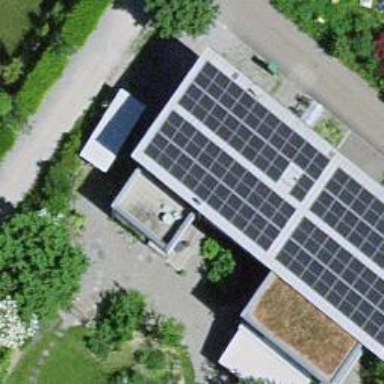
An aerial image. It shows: Solar power generator with photovoltaic panels.